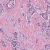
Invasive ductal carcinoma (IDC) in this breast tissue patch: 1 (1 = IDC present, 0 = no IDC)